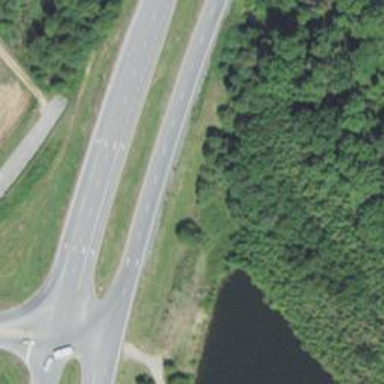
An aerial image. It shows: Trunk highway.